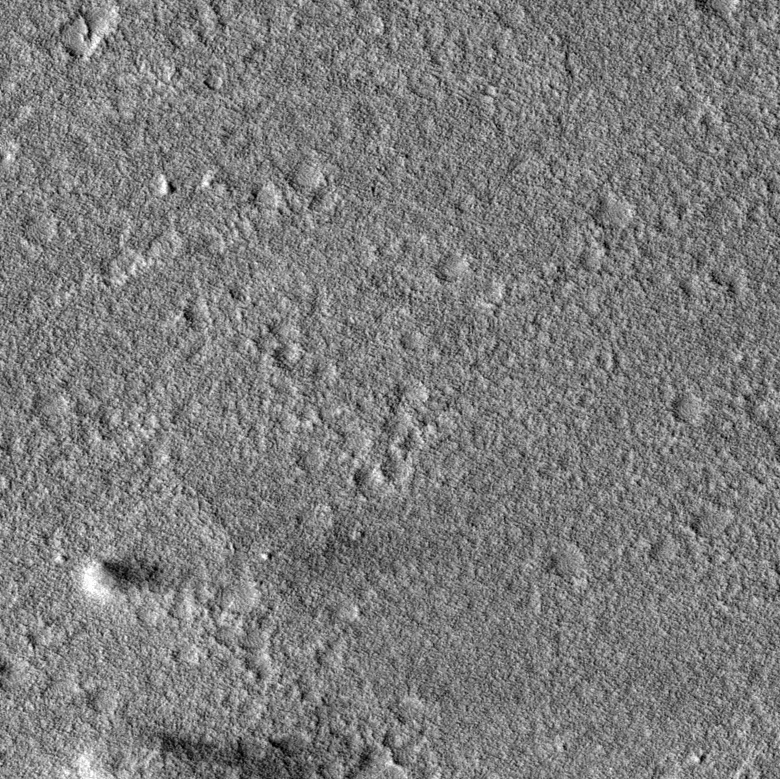
Label: dustdevil, dustdevil